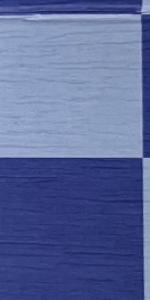
Label: Empty